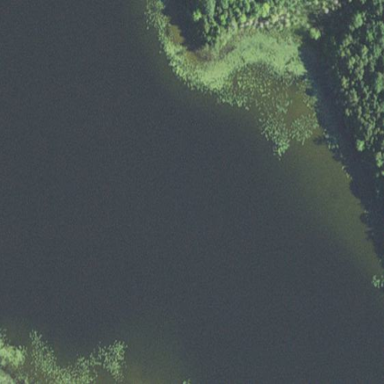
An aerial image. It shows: Lake with natural water.